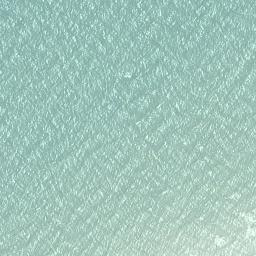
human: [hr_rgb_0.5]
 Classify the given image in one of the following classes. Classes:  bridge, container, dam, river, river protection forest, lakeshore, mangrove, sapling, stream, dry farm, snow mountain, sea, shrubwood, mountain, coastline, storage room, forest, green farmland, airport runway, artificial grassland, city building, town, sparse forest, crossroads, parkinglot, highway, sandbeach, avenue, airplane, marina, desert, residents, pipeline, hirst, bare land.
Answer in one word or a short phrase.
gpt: sea